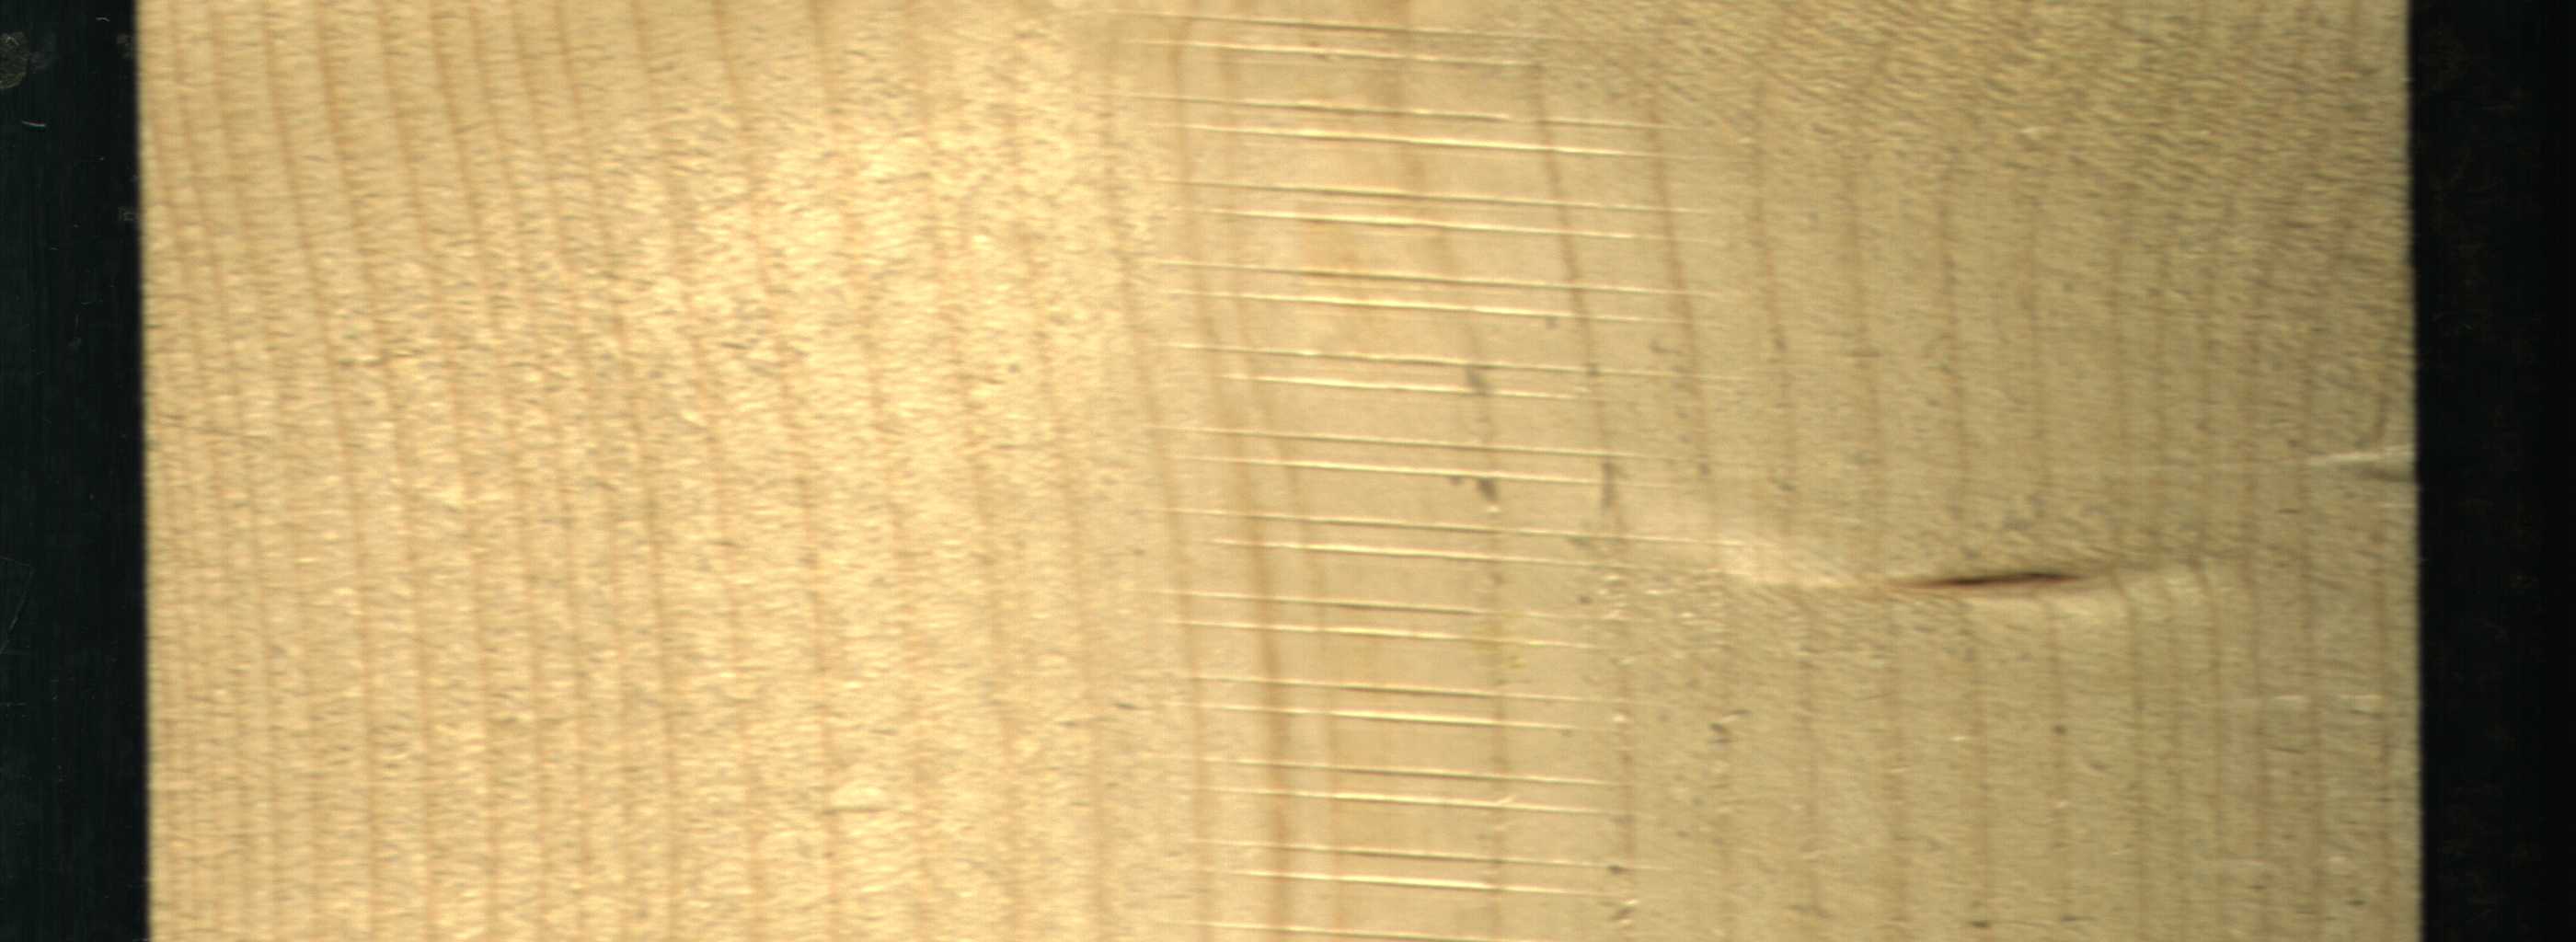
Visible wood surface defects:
Live_Knot